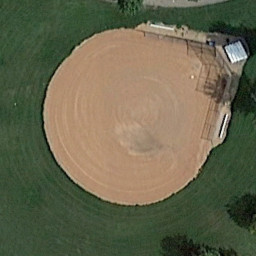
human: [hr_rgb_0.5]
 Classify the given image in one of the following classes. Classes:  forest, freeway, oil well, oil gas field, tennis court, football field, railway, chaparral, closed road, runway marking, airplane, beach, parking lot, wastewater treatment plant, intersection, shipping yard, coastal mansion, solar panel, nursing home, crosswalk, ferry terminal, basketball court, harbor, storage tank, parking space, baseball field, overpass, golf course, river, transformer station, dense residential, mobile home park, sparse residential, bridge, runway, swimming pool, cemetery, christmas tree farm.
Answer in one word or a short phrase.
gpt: baseball field